Field crop: maize
Growth stage: 2
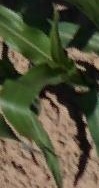
Species: maize